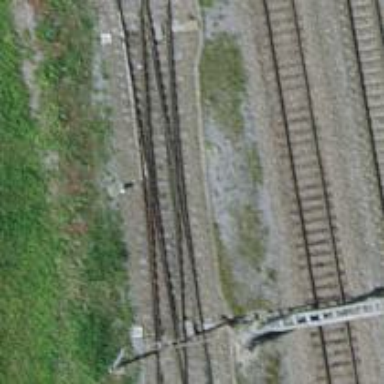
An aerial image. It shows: Railway switch.